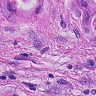
Metastatic tissue present: yes